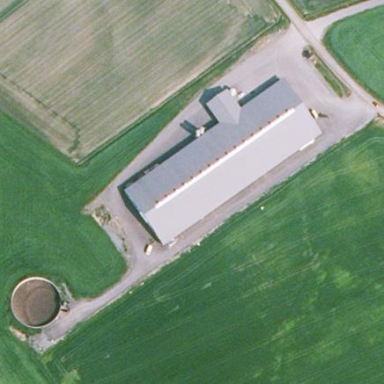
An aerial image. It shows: Farmyard area.